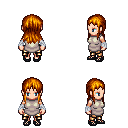
a pixel art fantasy rpg character, female body template, human, light skin, white tunic, gold greaves, dark blonde unkempt hairstyle, white cloth bandages, ghillies, four views (front, back, left, right), 2x2 character sprite sheet, small pixel art, hard edges, no anti-aliasing